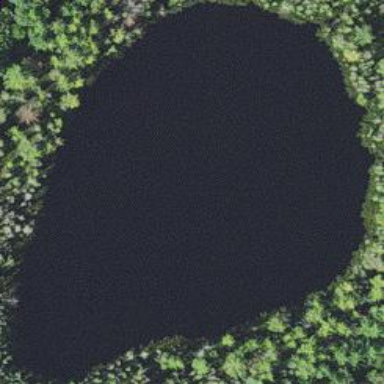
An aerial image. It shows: Serene lake surrounded by nature.